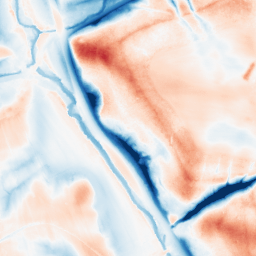
Category: edge_preserving
Decomposition family: guided
Decomposition parameters: radius: 16
eps: 1
Upsampling method: cubic_catmull_rom
Upsampling parameters: scale: 8
Upsampling scale: 8